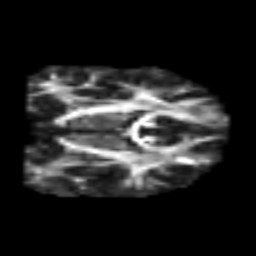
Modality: FA
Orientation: coronal
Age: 25
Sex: male
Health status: healthy